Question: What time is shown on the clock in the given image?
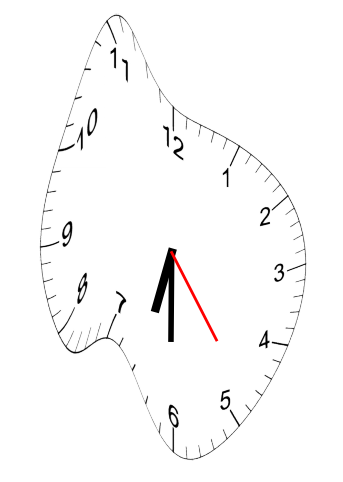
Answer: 06:30:24